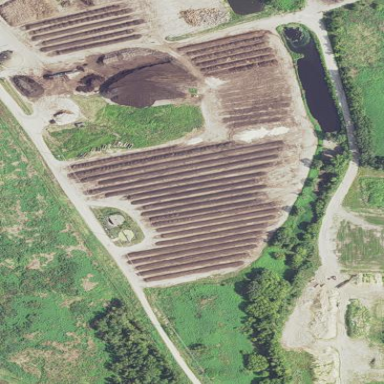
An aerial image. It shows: Recycling center that accepts green and garden waste.